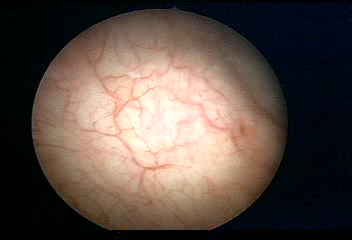
Modality: WLC
Class: Normal mucosa
Bladder cancer association: No